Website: walmart
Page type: newsletter-management
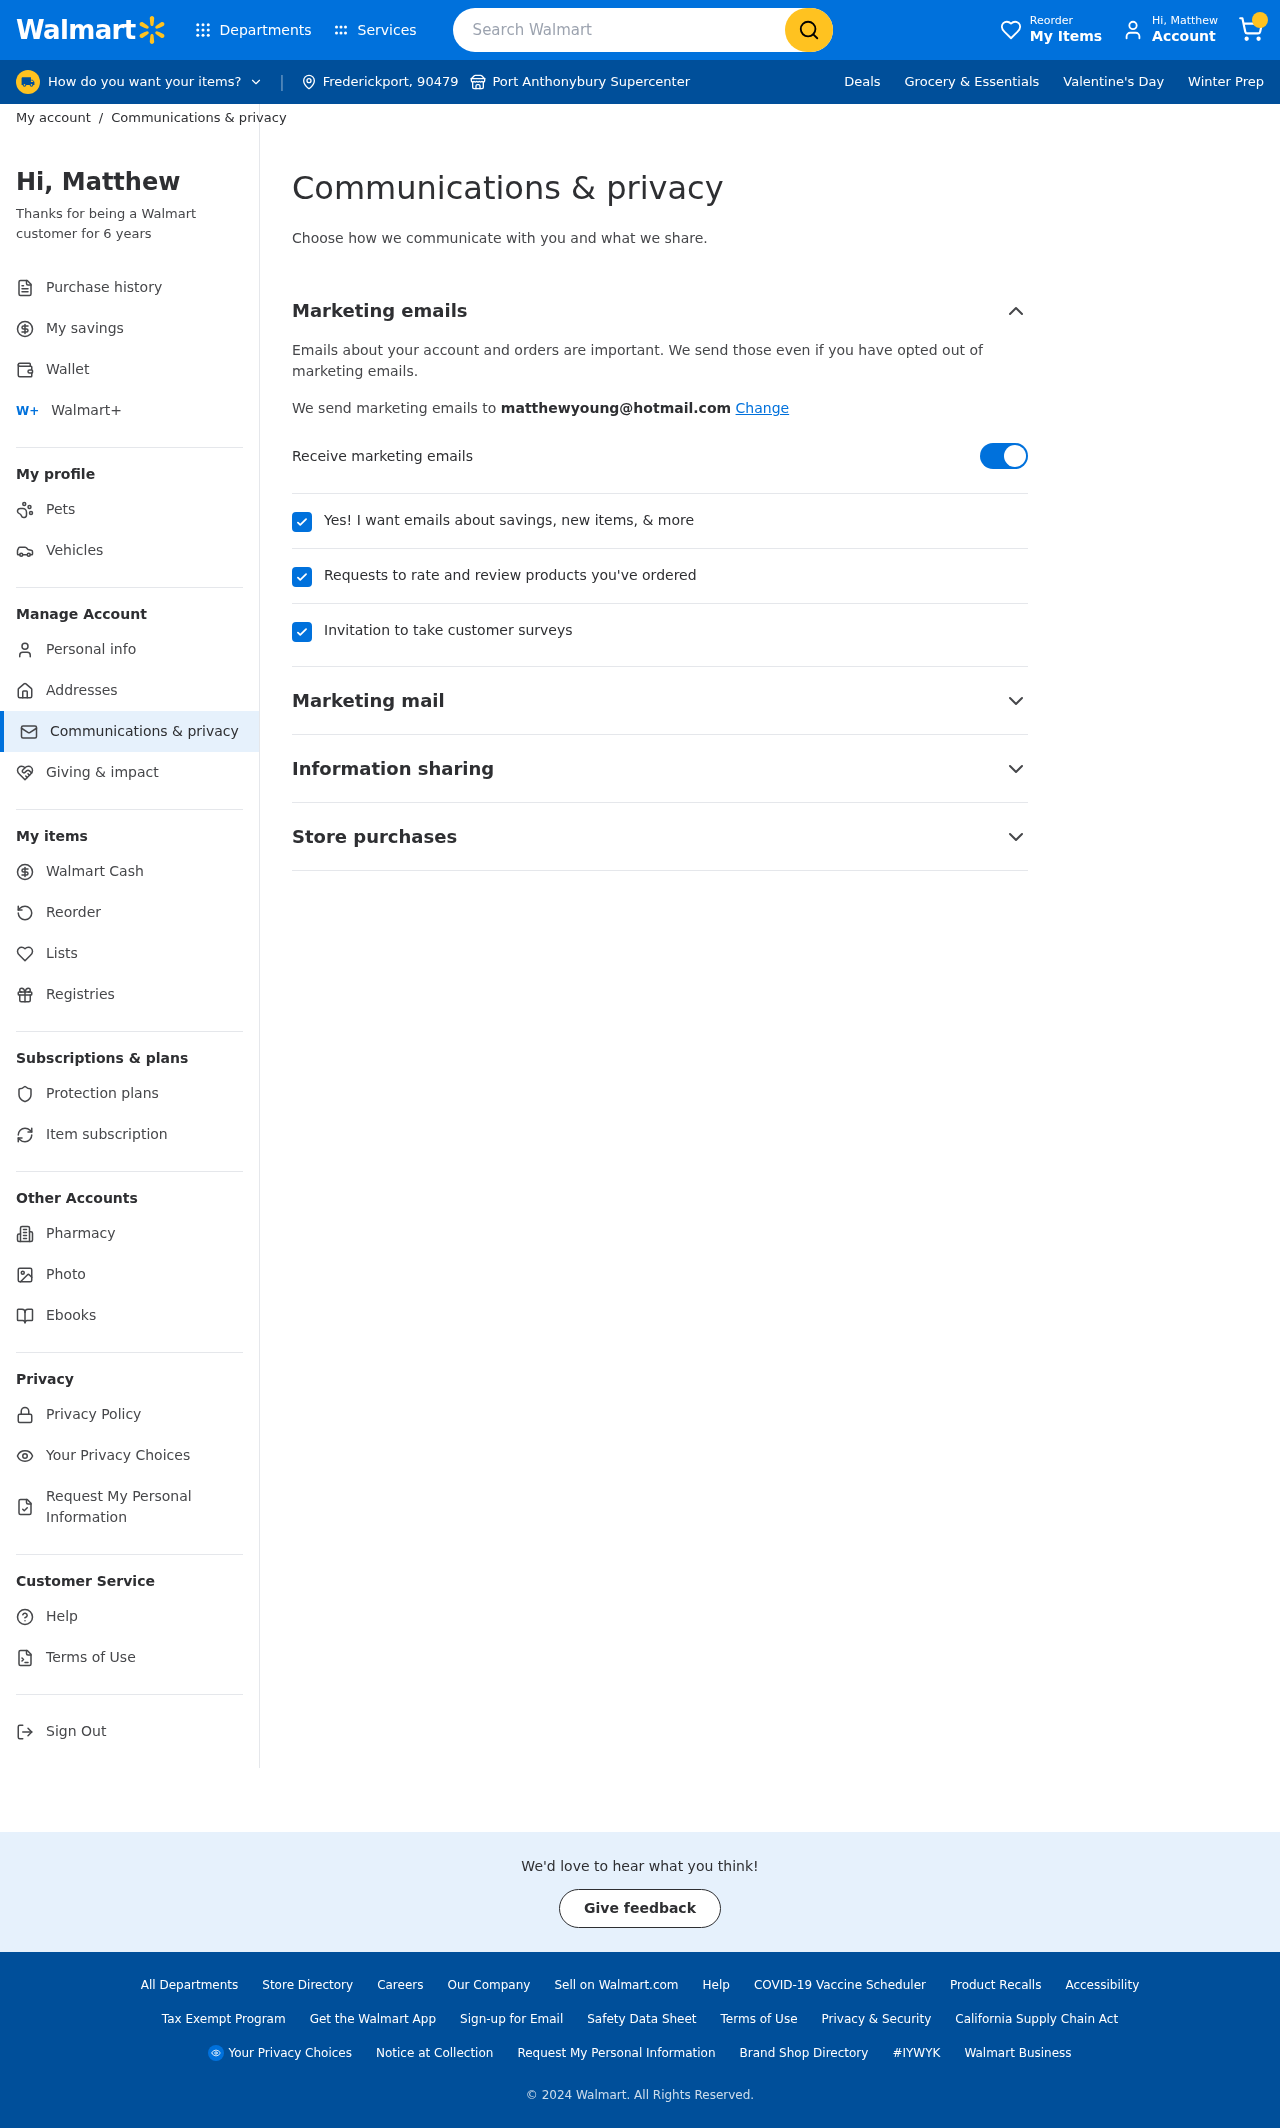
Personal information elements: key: PII_CITY
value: Frederickport
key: PII_CITY2
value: Port Anthonybury
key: PII_EMAIL
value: matthewyoung@hotmail.com
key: PII_FIRSTNAME
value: Matthew
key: PII_POSTCODE
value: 90479
Search elements: key: HEADER_SEARCH
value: Search Walmart